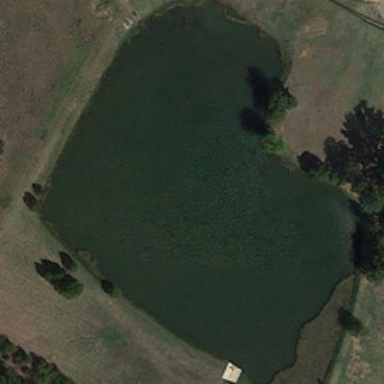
Some sparse green trees and meadows are around a pond .